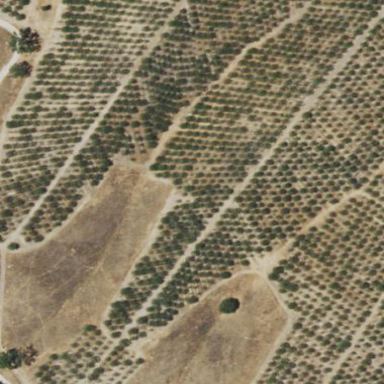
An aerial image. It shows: Orchard.